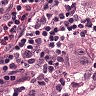
Metastatic tissue present: yes